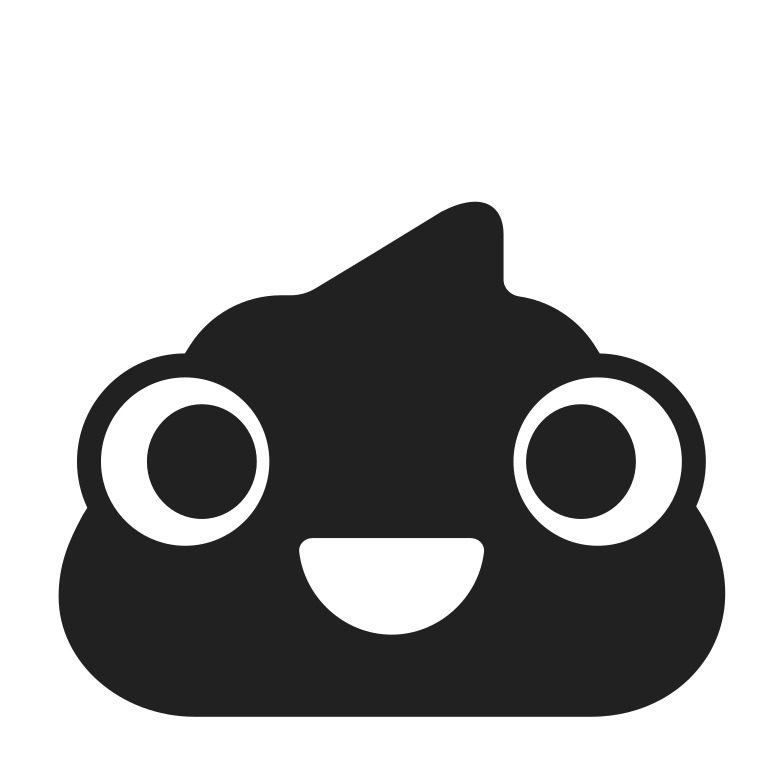
pile of poo high contrast